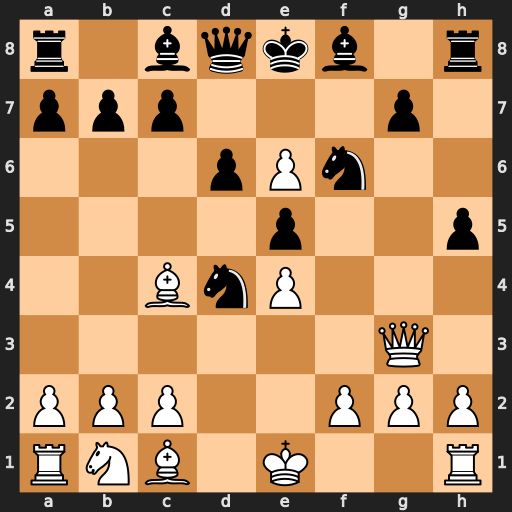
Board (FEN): r1bqkb1r/ppp3p1/3pPn2/4p2p/2BnP3/6Q1/PPP2PPP/RNB1K2R
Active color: w
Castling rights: KQkq
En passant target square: -
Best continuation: Qg6+ Ke7 Qf7#